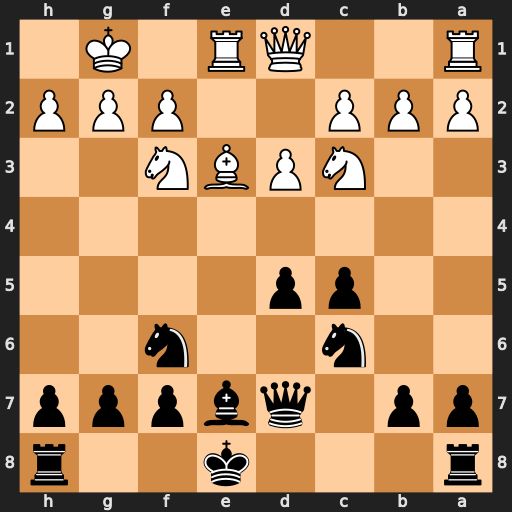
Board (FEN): r3k2r/pp1qbppp/2n2n2/2pp4/8/2NPBN2/PPP2PPP/R2QR1K1
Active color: b
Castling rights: kq
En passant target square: -
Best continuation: d4 Bg5 dxc3 Bxf6 gxf6